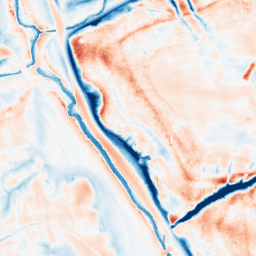
Category: edge_preserving
Decomposition family: guided
Decomposition parameters: radius: 8
eps: 1
Upsampling method: quintic
Upsampling parameters: scale: 8
Upsampling scale: 8